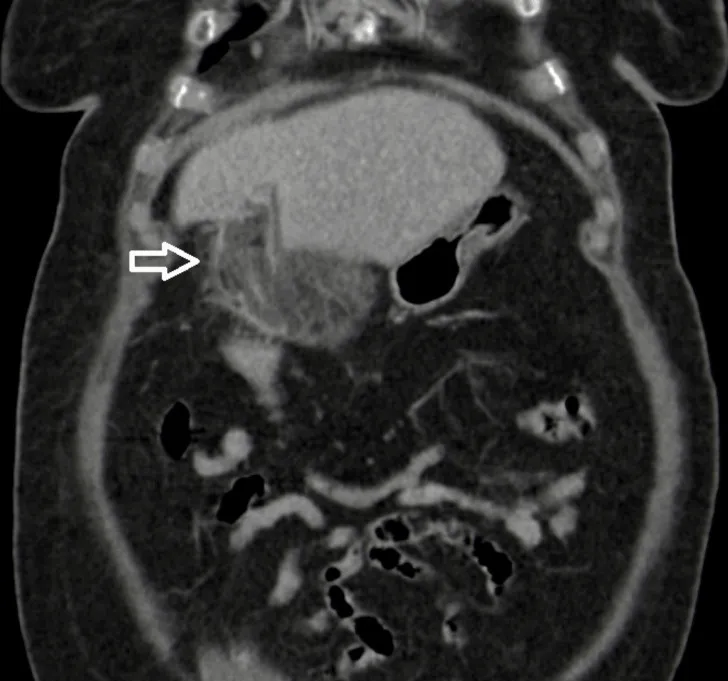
Coronal computed tomography reconstruction demonstrating the infarcted appendage (white arrow).
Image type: radiology (ct)